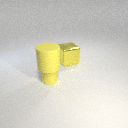
large yellow rubber cylinder above small yellow rubber cylinder